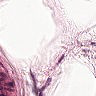
Metastatic tissue present: no